Interaction volume radius: 10 \u00c5
Interaction volume height: 20 \u00c5
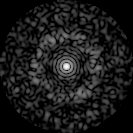
Disorder parameter: 0.8248